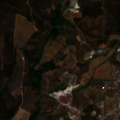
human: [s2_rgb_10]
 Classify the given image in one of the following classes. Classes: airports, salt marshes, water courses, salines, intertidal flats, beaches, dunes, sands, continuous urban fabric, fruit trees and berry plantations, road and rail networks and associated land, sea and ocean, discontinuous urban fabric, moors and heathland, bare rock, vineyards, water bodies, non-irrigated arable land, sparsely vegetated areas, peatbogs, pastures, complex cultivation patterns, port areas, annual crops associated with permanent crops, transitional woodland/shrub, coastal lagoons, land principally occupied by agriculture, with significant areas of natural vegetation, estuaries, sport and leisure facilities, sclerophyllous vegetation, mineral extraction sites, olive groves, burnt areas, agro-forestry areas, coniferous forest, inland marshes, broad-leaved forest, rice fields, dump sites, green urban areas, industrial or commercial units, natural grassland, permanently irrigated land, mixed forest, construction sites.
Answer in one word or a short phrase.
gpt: discontinuous urban fabric, complex cultivation patterns, land principally occupied by agriculture, with significant areas of natural vegetation, broad-leaved forest, transitional woodland/shrub